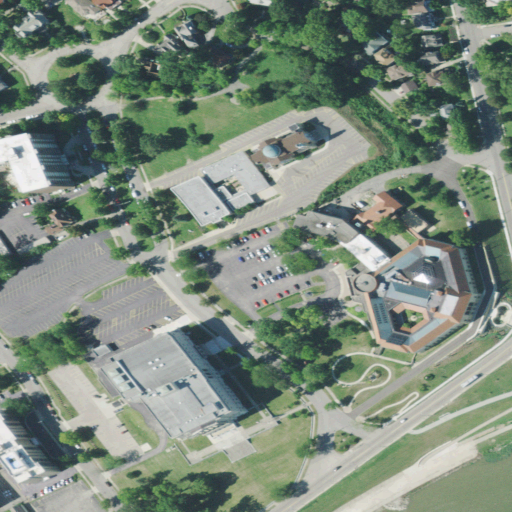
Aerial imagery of mountain in Ohio named Stoddard Hill containing medium intensity development, low intensity development, high intensity development, open development, and open water